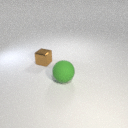
large green rubber sphere in front of small brown metal cube